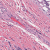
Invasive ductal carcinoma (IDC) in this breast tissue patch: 1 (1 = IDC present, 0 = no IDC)